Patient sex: M
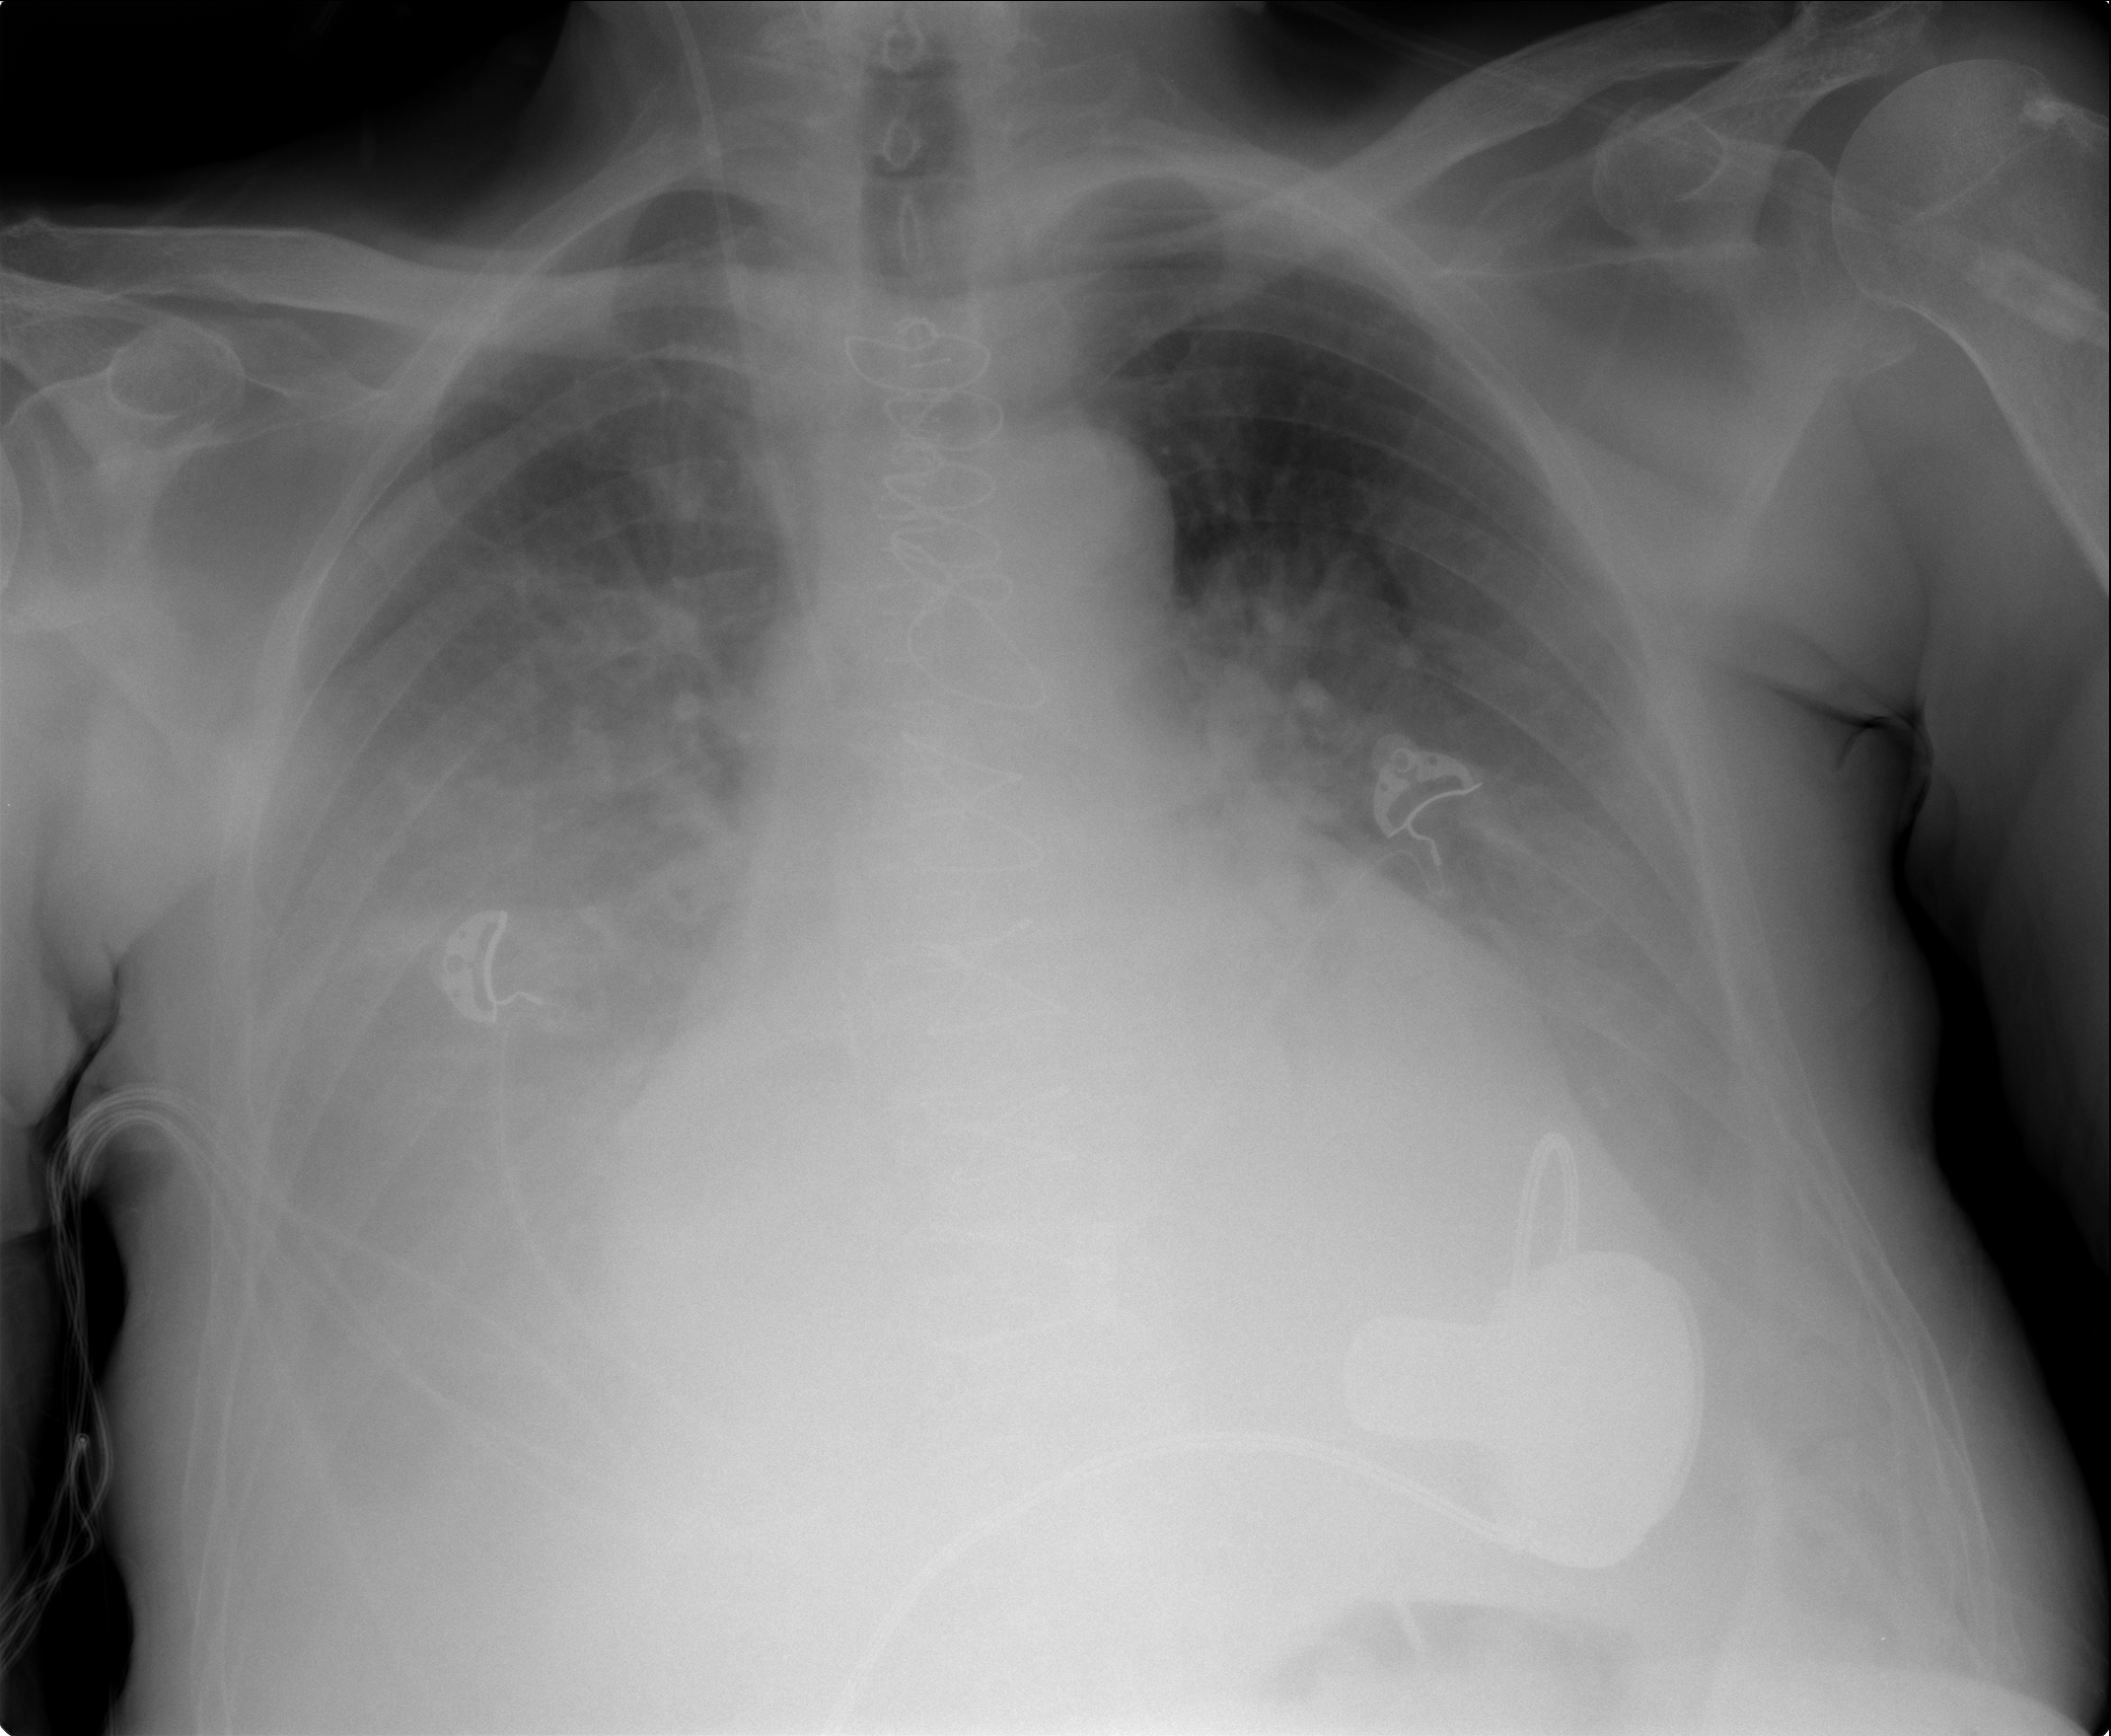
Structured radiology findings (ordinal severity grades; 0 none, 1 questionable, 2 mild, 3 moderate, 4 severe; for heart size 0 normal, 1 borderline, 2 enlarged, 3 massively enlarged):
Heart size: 3
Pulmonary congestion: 2
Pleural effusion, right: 3
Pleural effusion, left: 3
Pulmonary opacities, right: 2
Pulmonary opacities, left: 2
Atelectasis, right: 3
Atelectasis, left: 3